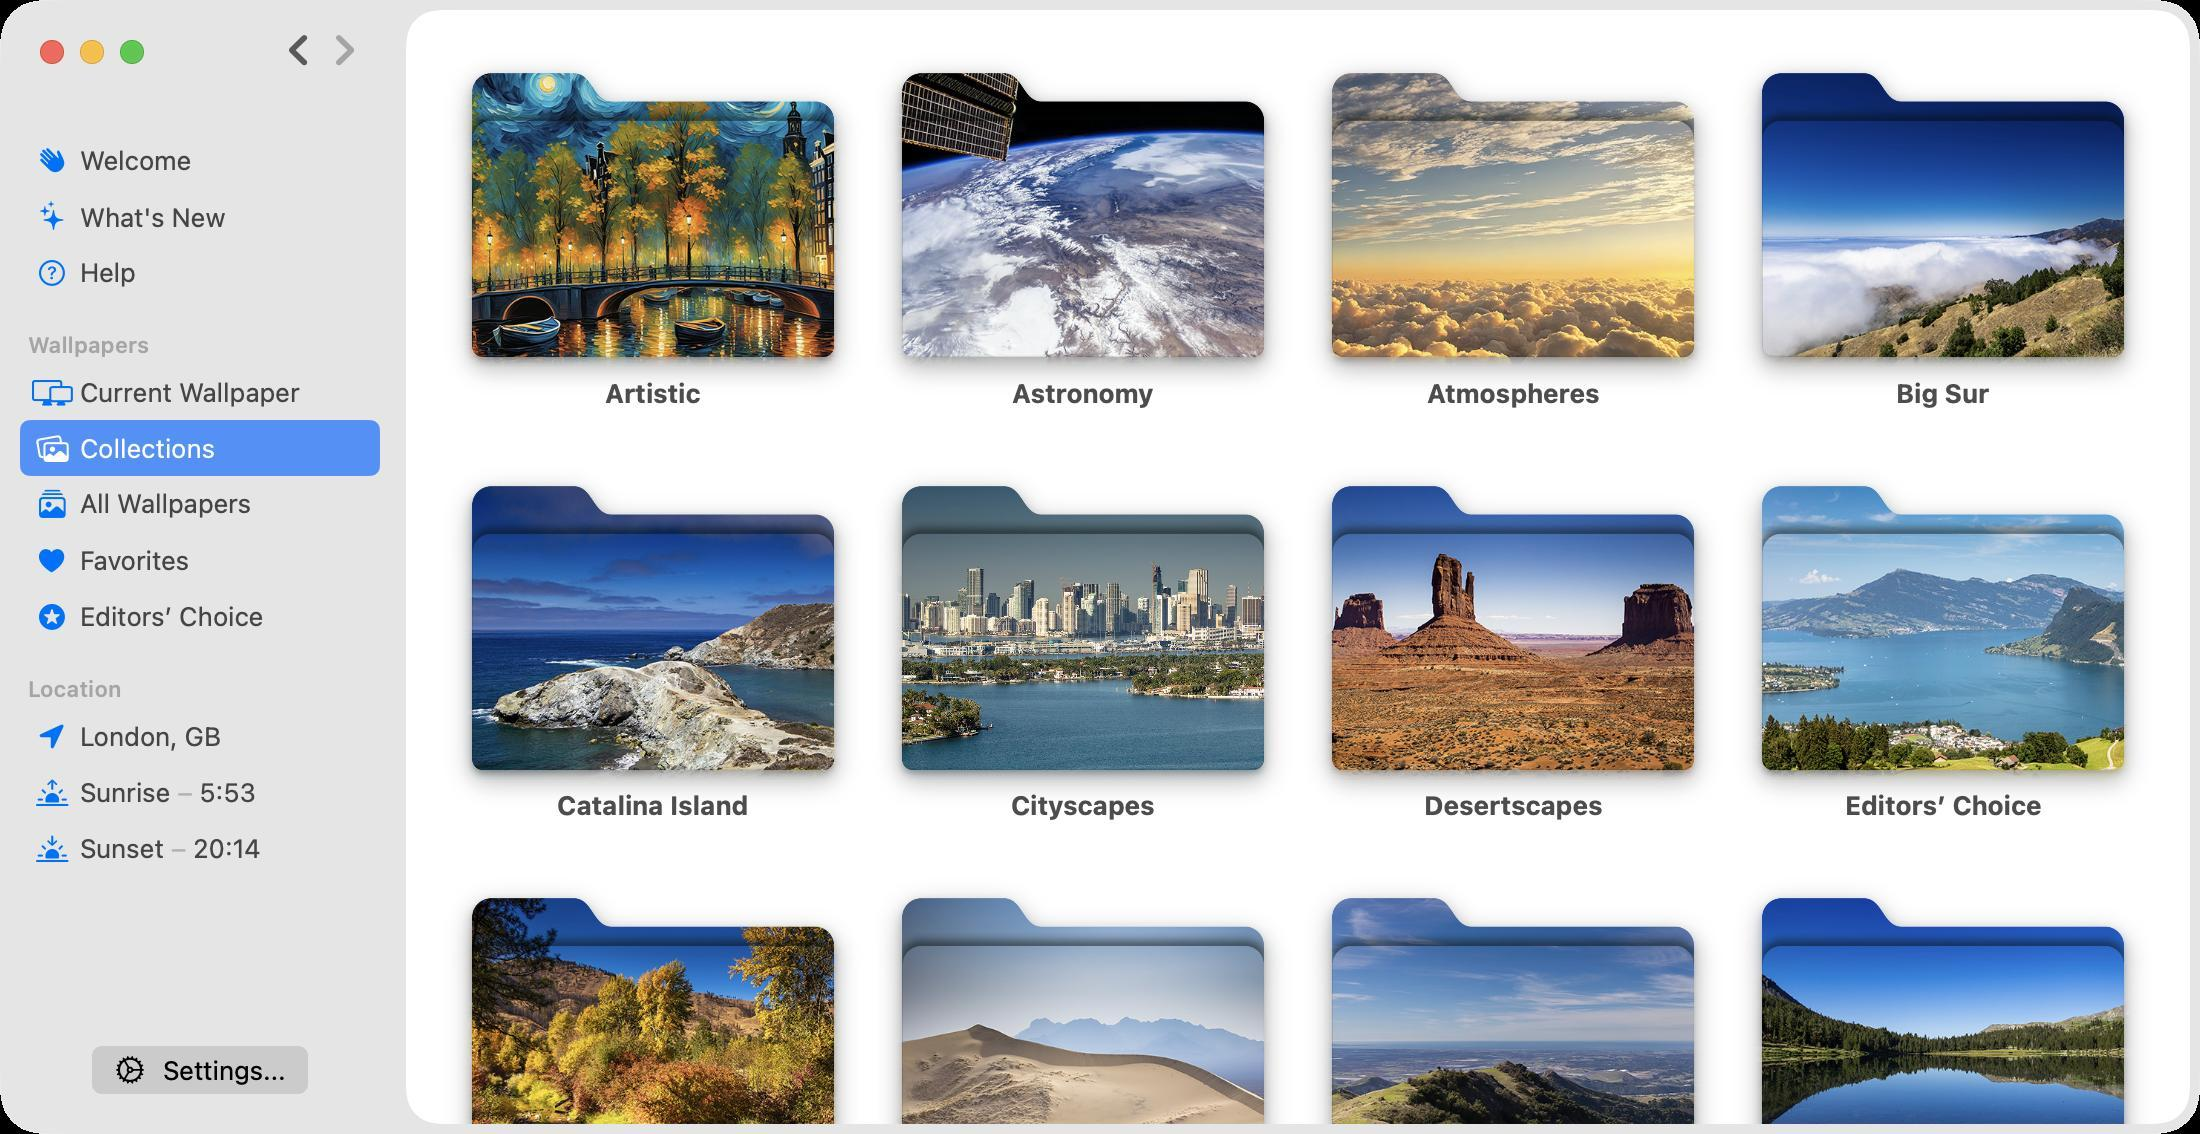
Accessibility tree:
{"name": "Welcome", "role": "AXWindow", "description": null, "role_description": "standard window", "value": null, "position": "206.00;208.00", "size": "1100;567", "children": [{"name": null, "role": "AXGroup", "description": null, "role_description": "group", "value": null, "position": "0.00;0.00", "size": "1100;567", "children": [{"name": null, "role": "AXScrollArea", "description": null, "role_description": "scroll area", "value": null, "position": "0.00;56.00", "size": "200;459", "children": [{"name": null, "role": "AXOutline", "description": "Sidebar", "role_description": "outline", "value": null, "position": "0.00;56.00", "size": "200;459", "children": [{"name": null, "role": "AXRow", "description": null, "role_description": "outline row", "value": null, "position": "0.00;66.00", "size": "200;0", "children": [{"name": null, "role": "AXCell", "description": null, "role_description": "cell", "value": null, "position": "10.00;66.00", "size": "180;0", "children": [{"name": null, "role": "AXGroup", "description": null, "role_description": "group", "value": null, "position": "14.00;66.00", "size": "184;0", "children": []}]}]}, {"name": null, "role": "AXRow", "description": null, "role_description": "outline row", "value": null, "position": "0.00;66.00", "size": "200;28", "children": [{"name": null, "role": "AXCell", "description": null, "role_description": "cell", "value": null, "position": "10.00;66.00", "size": "180;28", "children": [{"name": null, "role": "AXStaticText", "description": null, "role_description": "text", "value": "Welcome", "position": "20.00;72.00", "size": "76;16", "children": []}]}]}, {"name": null, "role": "AXRow", "description": null, "role_description": "outline row", "value": null, "position": "0.00;94.00", "size": "200;28", "children": [{"name": null, "role": "AXCell", "description": null, "role_description": "cell", "value": null, "position": "10.00;94.00", "size": "180;28", "children": [{"name": null, "role": "AXStaticText", "description": null, "role_description": "text", "value": "What's New", "position": "20.00;100.29", "size": "93;16", "children": []}]}]}, {"name": null, "role": "AXRow", "description": null, "role_description": "outline row", "value": null, "position": "0.00;122.00", "size": "200;28", "children": [{"name": null, "role": "AXCell", "description": null, "role_description": "cell", "value": null, "position": "10.00;122.00", "size": "180;28", "children": [{"name": null, "role": "AXStaticText", "description": null, "role_description": "text", "value": "Help", "position": "19.50;128.00", "size": "48;16", "children": []}]}]}, {"name": null, "role": "AXRow", "description": null, "role_description": "outline row", "value": null, "position": "0.00;163.00", "size": "200;19", "children": [{"name": null, "role": "AXCell", "description": null, "role_description": "cell", "value": null, "position": "10.00;163.00", "size": "180;19", "children": [{"name": null, "role": "AXGroup", "description": null, "role_description": "group", "value": null, "position": "14.00;163.00", "size": "184;19", "children": [{"name": null, "role": "AXHeading", "description": "Wallpapers", "role_description": "heading", "value": null, "position": "14.00;165.50", "size": "61;14", "children": []}]}]}]}, {"name": null, "role": "AXRow", "description": null, "role_description": "outline row", "value": null, "position": "0.00;182.00", "size": "200;28", "children": [{"name": null, "role": "AXCell", "description": null, "role_description": "cell", "value": null, "position": "10.00;182.00", "size": "180;28", "children": [{"name": null, "role": "AXStaticText", "description": null, "role_description": "text", "value": "Current Wallpaper", "position": "16.00;188.00", "size": "134;16", "children": []}]}]}, {"name": null, "role": "AXRow", "description": null, "role_description": "outline row", "value": null, "position": "0.00;210.00", "size": "200;28", "children": [{"name": null, "role": "AXCell", "description": null, "role_description": "cell", "value": null, "position": "10.00;210.00", "size": "180;28", "children": [{"name": null, "role": "AXStaticText", "description": null, "role_description": "text", "value": "Collections", "position": "18.00;216.04", "size": "90;16", "children": []}]}]}, {"name": null, "role": "AXRow", "description": null, "role_description": "outline row", "value": null, "position": "0.00;238.00", "size": "200;28", "children": [{"name": null, "role": "AXCell", "description": null, "role_description": "cell", "value": null, "position": "10.00;238.00", "size": "180;28", "children": [{"name": null, "role": "AXStaticText", "description": null, "role_description": "text", "value": "All Wallpapers", "position": "18.50;243.33", "size": "108;17", "children": []}]}]}, {"name": null, "role": "AXRow", "description": null, "role_description": "outline row", "value": null, "position": "0.00;266.00", "size": "200;28", "children": [{"name": null, "role": "AXCell", "description": null, "role_description": "cell", "value": null, "position": "10.00;266.00", "size": "180;28", "children": [{"name": null, "role": "AXStaticText", "description": null, "role_description": "text", "value": "Favorites", "position": "19.50;272.00", "size": "76;16", "children": []}]}]}, {"name": null, "role": "AXRow", "description": null, "role_description": "outline row", "value": null, "position": "0.00;294.00", "size": "200;28", "children": [{"name": null, "role": "AXCell", "description": null, "role_description": "cell", "value": null, "position": "10.00;294.00", "size": "180;28", "children": [{"name": null, "role": "AXStaticText", "description": null, "role_description": "text", "value": "Editors’ Choice", "position": "19.50;300.00", "size": "112;16", "children": []}]}]}, {"name": null, "role": "AXRow", "description": null, "role_description": "outline row", "value": null, "position": "0.00;335.00", "size": "200;19", "children": [{"name": null, "role": "AXCell", "description": null, "role_description": "cell", "value": null, "position": "10.00;335.00", "size": "180;19", "children": [{"name": null, "role": "AXGroup", "description": null, "role_description": "group", "value": null, "position": "14.00;335.00", "size": "184;19", "children": [{"name": null, "role": "AXHeading", "description": "Location", "role_description": "heading", "value": null, "position": "14.00;337.50", "size": "47;14", "children": []}]}]}]}, {"name": null, "role": "AXRow", "description": null, "role_description": "outline row", "value": null, "position": "0.00;354.00", "size": "200;28", "children": [{"name": null, "role": "AXCell", "description": null, "role_description": "cell", "value": null, "position": "10.00;354.00", "size": "180;28", "children": [{"name": null, "role": "AXButton", "description": "London, GB", "role_description": "button", "value": null, "position": "19.50;360.00", "size": "92;16", "children": []}]}]}, {"name": null, "role": "AXRow", "description": null, "role_description": "outline row", "value": null, "position": "0.00;382.00", "size": "200;28", "children": [{"name": null, "role": "AXCell", "description": null, "role_description": "cell", "value": null, "position": "10.00;382.00", "size": "180;28", "children": [{"name": null, "role": "AXButton", "description": "Sunrise – 5:53", "role_description": "button", "value": null, "position": "18.00;388.00", "size": "110;16", "children": []}]}]}, {"name": null, "role": "AXRow", "description": null, "role_description": "outline row", "value": null, "position": "0.00;410.00", "size": "200;28", "children": [{"name": null, "role": "AXCell", "description": null, "role_description": "cell", "value": null, "position": "10.00;410.00", "size": "180;28", "children": [{"name": null, "role": "AXButton", "description": "Sunset – 20:14", "role_description": "button", "value": null, "position": "18.00;416.00", "size": "113;16", "children": []}]}]}, {"name": null, "role": "AXColumn", "description": null, "role_description": "column", "value": null, "position": "10.00;56.00", "size": "180;459", "children": []}]}]}, {"name": null, "role": "AXButton", "description": "Settings...", "role_description": "button", "value": null, "position": "54.00;524.00", "size": "92;22", "children": []}, {"name": null, "role": "AXScrollArea", "description": null, "role_description": "scroll area", "value": null, "position": "211.00;0.00", "size": "876;562", "children": [{"name": null, "role": "AXOpaqueProviderGroup", "description": null, "role_description": "collection", "value": null, "position": "231.50;13.00", "size": "835;1017", "children": [{"name": null, "role": "AXImage", "description": "Painted", "role_description": "image", "value": null, "position": "231.50;13.00", "size": "190;190", "children": []}, {"name": null, "role": "AXImage", "description": "FolderOverlay", "role_description": "image", "value": null, "position": "231.50;32.00", "size": "190;152", "children": []}, {"name": null, "role": "AXStaticText", "description": null, "role_description": "text", "value": "Artistic", "position": "302.50;188.33", "size": "48;16", "children": []}, {"name": null, "role": "AXImage", "description": "Astronomy", "role_description": "image", "value": null, "position": "446.50;13.00", "size": "190;190", "children": []}, {"name": null, "role": "AXImage", "description": "FolderOverlay", "role_description": "image", "value": null, "position": "446.50;32.00", "size": "190;152", "children": []}, {"name": null, "role": "AXStaticText", "description": null, "role_description": "text", "value": "Astronomy", "position": "506.00;188.33", "size": "71;16", "children": []}, {"name": null, "role": "AXImage", "description": "Skies", "role_description": "image", "value": null, "position": "661.50;13.00", "size": "190;190", "children": []}, {"name": null, "role": "AXImage", "description": "FolderOverlay", "role_description": "image", "value": null, "position": "661.50;32.00", "size": "190;152", "children": []}, {"name": null, "role": "AXStaticText", "description": null, "role_description": "text", "value": "Atmospheres", "position": "713.25;188.33", "size": "86;16", "children": []}, {"name": null, "role": "AXImage", "description": "Big Sur", "role_description": "image", "value": null, "position": "876.50;13.00", "size": "190;190", "children": []}, {"name": null, "role": "AXImage", "description": "FolderOverlay", "role_description": "image", "value": null, "position": "876.50;32.00", "size": "190;152", "children": []}, {"name": null, "role": "AXStaticText", "description": null, "role_description": "text", "value": "Big Sur", "position": "948.00;188.33", "size": "47;16", "children": []}, {"name": null, "role": "AXImage", "description": "Catalina", "role_description": "image", "value": null, "position": "231.50;219.00", "size": "190;190", "children": []}, {"name": null, "role": "AXImage", "description": "FolderOverlay", "role_description": "image", "value": null, "position": "231.50;238.50", "size": "190;152", "children": []}, {"name": null, "role": "AXStaticText", "description": null, "role_description": "text", "value": "Catalina Island", "position": "278.50;394.67", "size": "96;16", "children": []}, {"name": null, "role": "AXImage", "description": "City", "role_description": "image", "value": null, "position": "446.50;219.00", "size": "190;190", "children": []}, {"name": null, "role": "AXImage", "description": "FolderOverlay", "role_description": "image", "value": null, "position": "446.50;238.50", "size": "190;152", "children": []}, {"name": null, "role": "AXStaticText", "description": null, "role_description": "text", "value": "Cityscapes", "position": "505.50;394.67", "size": "72;16", "children": []}, {"name": null, "role": "AXImage", "description": "Desert", "role_description": "image", "value": null, "position": "661.50;219.00", "size": "190;190", "children": []}, {"name": null, "role": "AXImage", "description": "FolderOverlay", "role_description": "image", "value": null, "position": "661.50;238.50", "size": "190;152", "children": []}, {"name": null, "role": "AXStaticText", "description": null, "role_description": "text", "value": "Desertscapes", "position": "711.75;394.67", "size": "90;16", "children": []}, {"name": null, "role": "AXImage", "description": "Editors Choice", "role_description": "image", "value": null, "position": "876.50;219.00", "size": "190;190", "children": []}, {"name": null, "role": "AXImage", "description": "FolderOverlay", "role_description": "image", "value": null, "position": "876.50;238.50", "size": "190;152", "children": []}, {"name": null, "role": "AXStaticText", "description": null, "role_description": "text", "value": "Editors’ Choice", "position": "922.25;394.67", "size": "98;16", "children": []}, {"name": null, "role": "AXImage", "description": "Fall", "role_description": "image", "value": null, "position": "231.50;425.50", "size": "190;190", "children": []}, {"name": null, "role": "AXImage", "description": "FolderOverlay", "role_description": "image", "value": null, "position": "231.50;444.50", "size": "190;152", "children": []}, {"name": null, "role": "AXStaticText", "description": null, "role_description": "text", "value": "Fall Colors", "position": "292.50;601.00", "size": "68;16", "children": []}, {"name": null, "role": "AXImage", "description": "Mojave", "role_description": "image", "value": null, "position": "446.50;425.50", "size": "190;190", "children": []}, {"name": null, "role": "AXImage", "description": "FolderOverlay", "role_description": "image", "value": null, "position": "446.50;444.50", "size": "190;152", "children": []}, {"name": null, "role": "AXStaticText", "description": null, "role_description": "text", "value": "Mojave Desert", "position": "495.25;601.00", "size": "92;16", "children": []}, {"name": null, "role": "AXImage", "description": "Monterey", "role_description": "image", "value": null, "position": "661.50;425.50", "size": "190;190", "children": []}, {"name": null, "role": "AXImage", "description": "FolderOverlay", "role_description": "image", "value": null, "position": "661.50;444.50", "size": "190;152", "children": []}, {"name": null, "role": "AXStaticText", "description": null, "role_description": "text", "value": "Monterey Bay", "position": "712.00;601.00", "size": "89;16", "children": []}, {"name": null, "role": "AXImage", "description": "Nature", "role_description": "image", "value": null, "position": "876.50;425.50", "size": "190;190", "children": []}, {"name": null, "role": "AXImage", "description": "FolderOverlay", "role_description": "image", "value": null, "position": "876.50;444.50", "size": "190;152", "children": []}, {"name": null, "role": "AXStaticText", "description": null, "role_description": "text", "value": "Naturescapes", "position": "926.50;601.00", "size": "90;16", "children": []}, {"name": null, "role": "AXImage", "description": "New", "role_description": "image", "value": null, "position": "231.50;632.00", "size": "190;190", "children": []}, {"name": null, "role": "AXImage", "description": "FolderOverlay", "role_description": "image", "value": null, "position": "231.50;651.00", "size": "190;152", "children": []}, {"name": null, "role": "AXStaticText", "description": null, "role_description": "text", "value": "New Wallpapers", "position": "274.50;807.34", "size": "104;16", "children": []}, {"name": null, "role": "AXImage", "description": "Ventura", "role_description": "image", "value": null, "position": "446.50;632.00", "size": "190;190", "children": []}, {"name": null, "role": "AXImage", "description": "FolderOverlay", "role_description": "image", "value": null, "position": "446.50;651.00", "size": "190;152", "children": []}, {"name": null, "role": "AXStaticText", "description": null, "role_description": "text", "value": "Ventura", "position": "516.00;807.34", "size": "51;16", "children": []}, {"name": null, "role": "AXImage", "description": "Watercolor", "role_description": "image", "value": null, "position": "661.50;632.00", "size": "190;190", "children": []}, {"name": null, "role": "AXImage", "description": "FolderOverlay", "role_description": "image", "value": null, "position": "661.50;651.00", "size": "190;152", "children": []}, {"name": null, "role": "AXStaticText", "description": null, "role_description": "text", "value": "Watercolor", "position": "720.75;807.34", "size": "72;16", "children": []}, {"name": null, "role": "AXImage", "description": "Winter", "role_description": "image", "value": null, "position": "876.50;632.00", "size": "190;190", "children": []}, {"name": null, "role": "AXImage", "description": "FolderOverlay", "role_description": "image", "value": null, "position": "876.50;651.00", "size": "190;152", "children": []}, {"name": null, "role": "AXStaticText", "description": null, "role_description": "text", "value": "Winterscapes", "position": "927.00;807.34", "size": "89;16", "children": []}, {"name": null, "role": "AXImage", "description": "Yosemite", "role_description": "image", "value": null, "position": "231.50;838.00", "size": "190;190", "children": []}, {"name": null, "role": "AXImage", "description": "FolderOverlay", "role_description": "image", "value": null, "position": "231.50;857.50", "size": "190;152", "children": []}, {"name": null, "role": "AXStaticText", "description": null, "role_description": "text", "value": "Yosemite", "position": "296.50;1013.67", "size": "60;16", "children": []}]}, {"name": null, "role": "AXScrollBar", "description": null, "role_description": "scroll bar", "value": 0.0, "position": "1071.00;0.00", "size": "16;562", "children": [{"name": null, "role": "AXValueIndicator", "description": null, "role_description": "value indicator", "value": 0.0, "position": "1075.00;1.00", "size": "12;296", "children": []}, {"name": null, "role": "AXButton", "description": null, "role_description": "increment arrow button", "value": null, "position": "1071.00;0.00", "size": "0;0", "children": []}, {"name": null, "role": "AXButton", "description": null, "role_description": "decrement arrow button", "value": null, "position": "1071.00;0.00", "size": "0;0", "children": []}, {"name": null, "role": "AXButton", "description": null, "role_description": "increment page button", "value": null, "position": "1075.00;297.50", "size": "12;264", "children": []}, {"name": null, "role": "AXButton", "description": null, "role_description": "decrement page button", "value": null, "position": "1075.00;0.00", "size": "12;1", "children": []}]}]}]}, {"name": null, "role": "AXToolbar", "description": null, "role_description": "toolbar", "value": null, "position": "0.00;0.00", "size": "1100;52", "children": [{"name": null, "role": "AXButton", "description": "Back", "role_description": "button", "value": null, "position": "135.00;0.00", "size": "26;52", "children": [{"name": null, "role": "AXButton", "description": "Back", "role_description": "button", "value": null, "position": "144.00;14.00", "size": "10;18", "children": []}]}, {"name": null, "role": "AXButton", "description": "Forward", "role_description": "button", "value": null, "position": "161.00;0.00", "size": "26;52", "children": [{"name": null, "role": "AXButton", "description": "Forward", "role_description": "button", "value": null, "position": "168.00;14.00", "size": "10;18", "children": []}]}]}, {"name": null, "role": "AXButton", "description": null, "role_description": "close button", "value": null, "position": "19.00;18.00", "size": "14;16", "children": []}, {"name": null, "role": "AXButton", "description": null, "role_description": "zoom button", "value": null, "position": "59.00;18.00", "size": "14;16", "children": [{"name": null, "role": "AXGroup", "description": null, "role_description": "group", "value": null, "position": "59.00;18.00", "size": "14;16", "children": [{"name": null, "role": "AXGroup", "description": null, "role_description": "group", "value": null, "position": "59.00;18.00", "size": "14;16", "children": []}]}]}, {"name": null, "role": "AXButton", "description": null, "role_description": "minimize button", "value": null, "position": "39.00;18.00", "size": "14;16", "children": []}]}